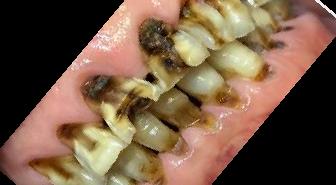
Condition: Gingivitis